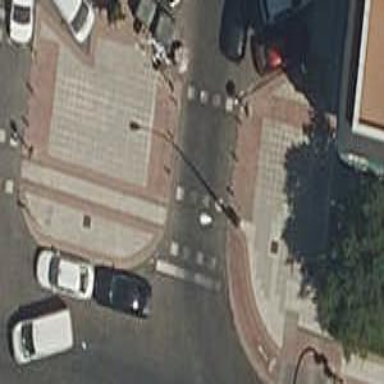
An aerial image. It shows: Footway crossing with traffic signals and island.